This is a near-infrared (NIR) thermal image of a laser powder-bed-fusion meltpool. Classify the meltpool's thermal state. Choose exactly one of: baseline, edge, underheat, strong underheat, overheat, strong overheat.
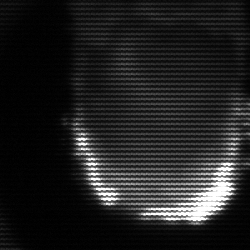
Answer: baseline